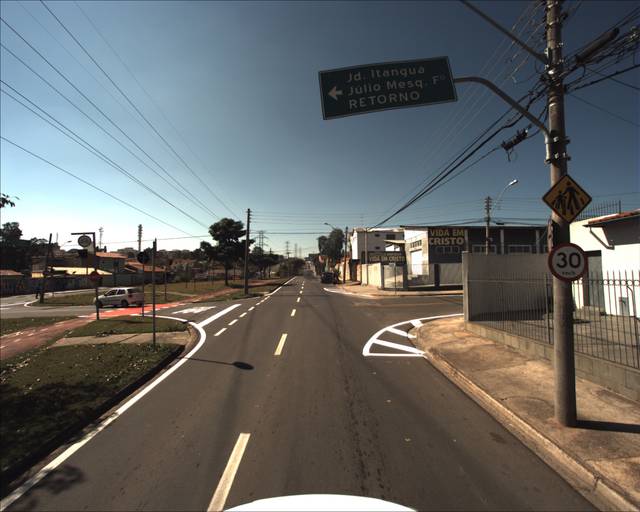
Region: Brazil
Coordinates: -23.514, -47.495